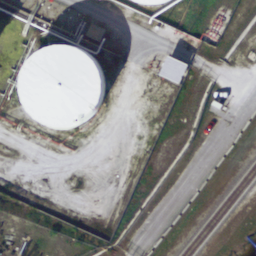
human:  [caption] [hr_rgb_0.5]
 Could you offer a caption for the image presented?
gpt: There is a white storage tank on the lawn .

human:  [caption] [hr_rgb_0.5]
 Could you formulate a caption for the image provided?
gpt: There is a white storage tank on the lawn and some cars parked beside .

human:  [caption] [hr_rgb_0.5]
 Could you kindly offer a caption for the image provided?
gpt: A white round storage tank is on the lawn and some cars parked beside .

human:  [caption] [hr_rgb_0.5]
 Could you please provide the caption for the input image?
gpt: A white storage tank is on the lawn and a road beside .

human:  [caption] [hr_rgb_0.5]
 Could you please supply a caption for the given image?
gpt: A white round storage tank is on the lawn and some cars parked beside .